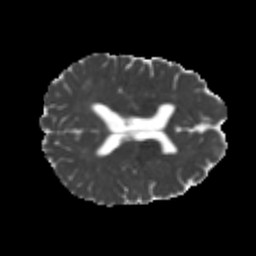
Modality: MD
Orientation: axial
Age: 23
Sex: female
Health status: healthy
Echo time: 0.074 s